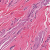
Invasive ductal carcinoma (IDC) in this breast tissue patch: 0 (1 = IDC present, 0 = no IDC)